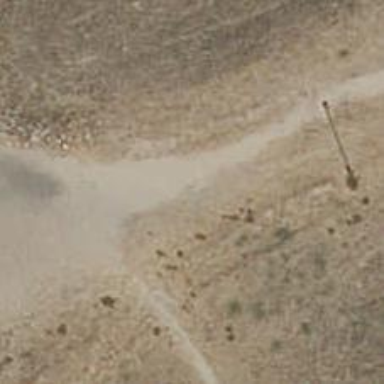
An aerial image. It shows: Dirt track road.